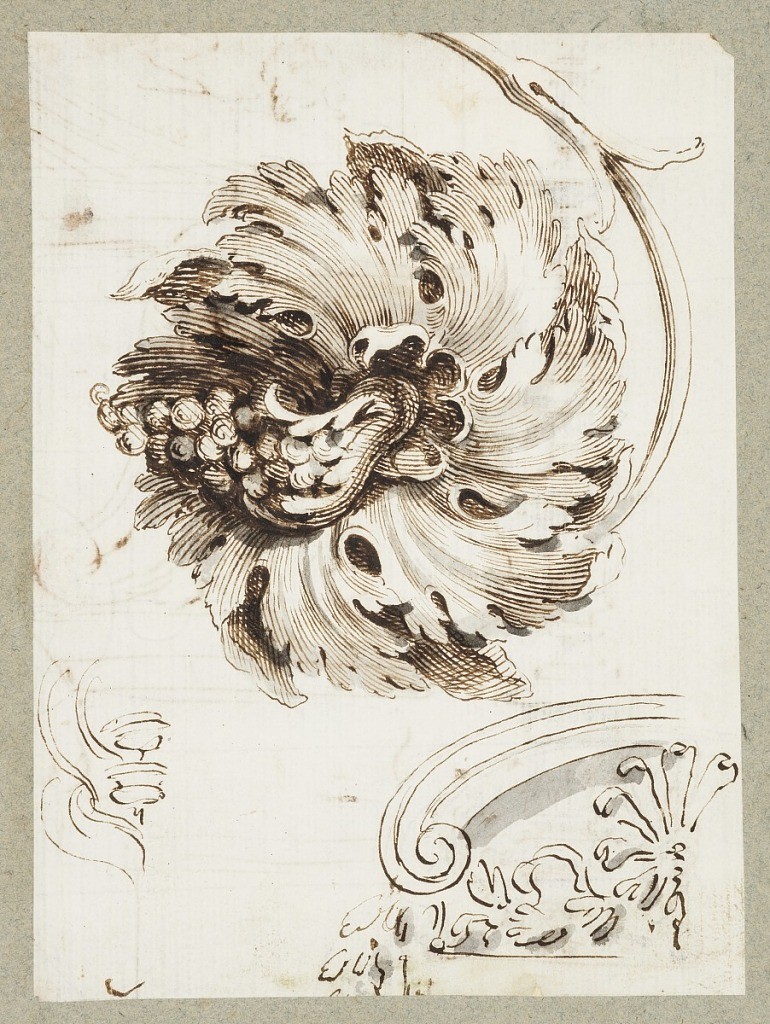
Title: Album page
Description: ne sheet of paper drawn on recto and verso, mounted onto an album page with window cutout to see verso